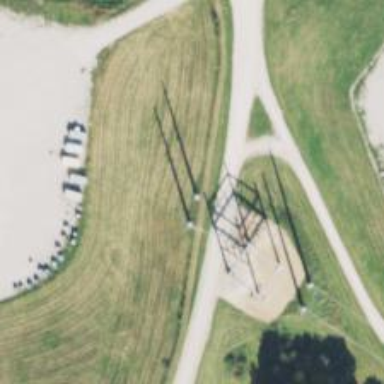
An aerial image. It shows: Power tower.